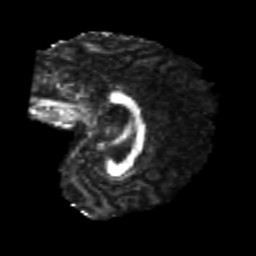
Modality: FA
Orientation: sagittal
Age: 24
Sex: female
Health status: healthy
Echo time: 0.074 s